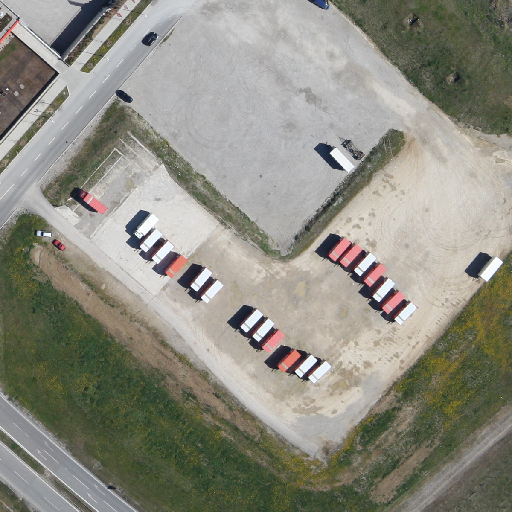
Referring expression: road marking